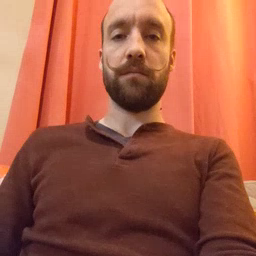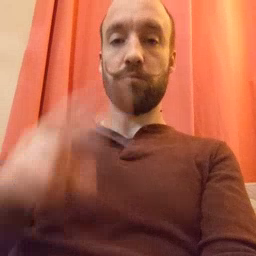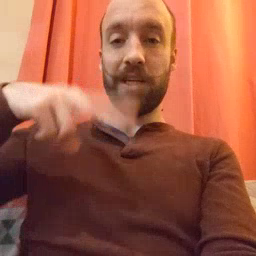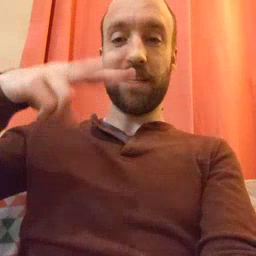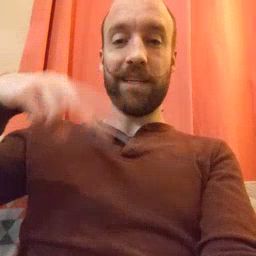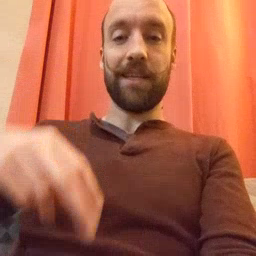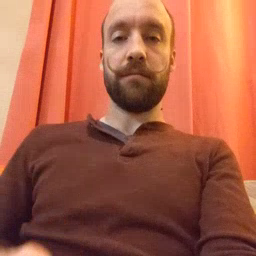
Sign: read